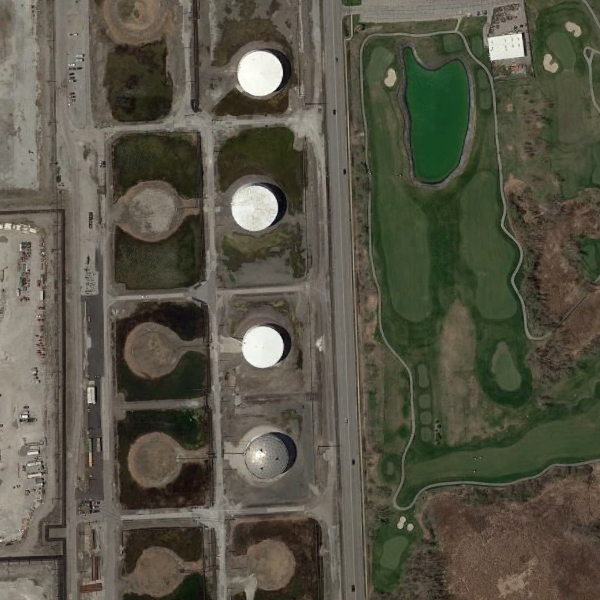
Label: StorageTanks